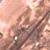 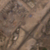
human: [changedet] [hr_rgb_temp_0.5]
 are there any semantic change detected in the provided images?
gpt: Some houses and buildings were built on the left of the street.